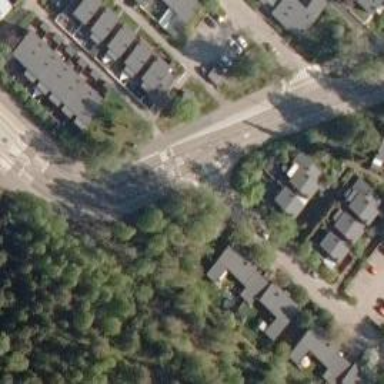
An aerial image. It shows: Marked crossing on cycleway with island for crossing.